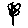
Label: flower